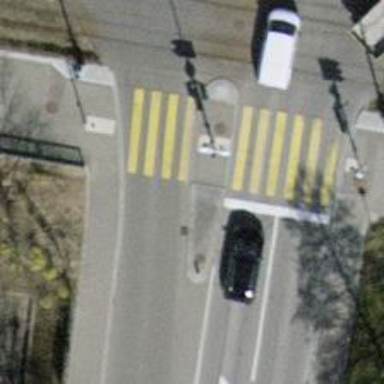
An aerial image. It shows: Crossing with traffic signals.